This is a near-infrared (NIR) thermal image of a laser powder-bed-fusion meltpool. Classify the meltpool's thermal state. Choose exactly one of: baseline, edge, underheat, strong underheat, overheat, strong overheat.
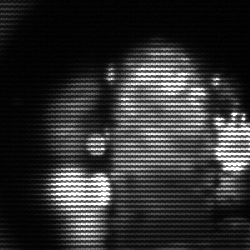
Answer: strong underheat